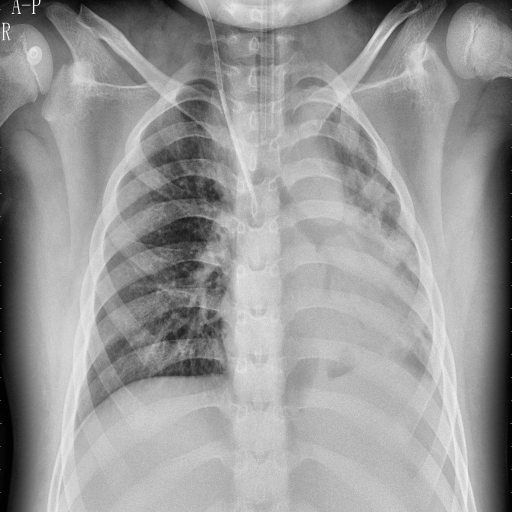
Finding: PNEUMONIA